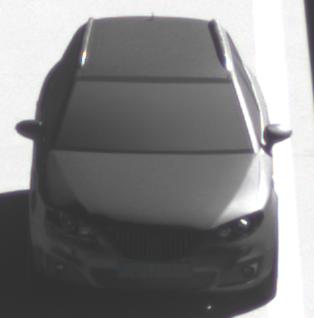
Make: SEAT
Model: Exeo ST 1.6
Detailed model: Exeo (3R) ST
Model produced from: 2010/05
Model produced until: 2010/08
Doors: 5
Color: gray
Road condition: dry road
Daytime: morning or afternoon
Contrast: high contrast